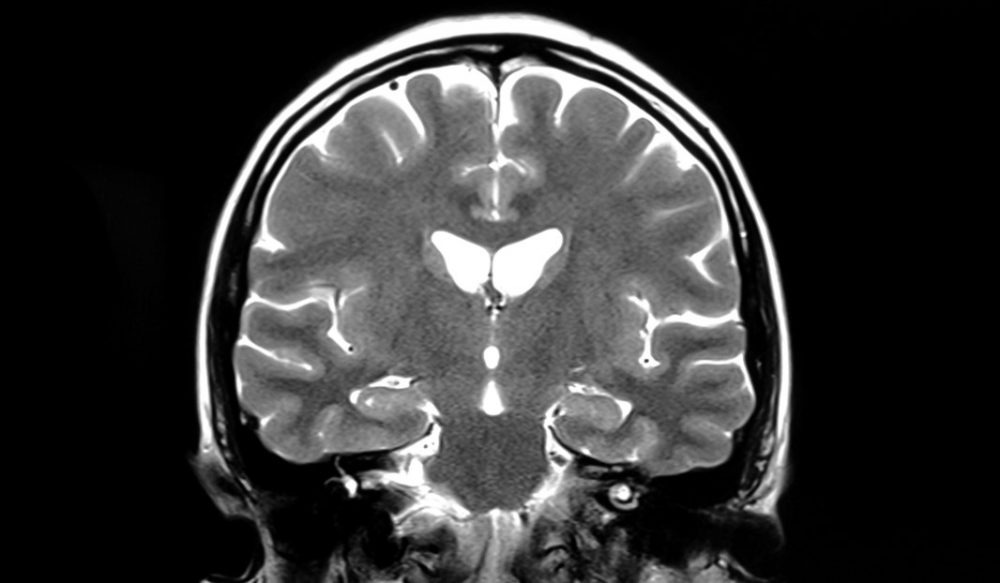
Label: notumor